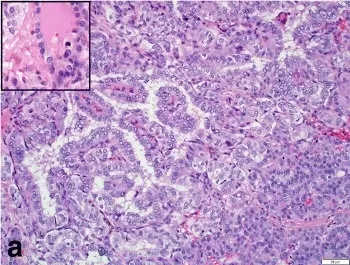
Histologic sections of malignant struma ovarii. Areas of adenomatous differentiation. Lower right), and . Classic papillary thyroid carcinoma. Center left) with papillary growth and cleared out "orphan Annie" nuclei. Area of Hurthle cell differentiation. Center right) with an illustrative mitosis. Inset). D are hematoxylin and eosin stained with magnification 200x ,. 100x 40x.
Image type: pathology (h&e)